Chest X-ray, PA view. Patient: 39 years old, sex M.
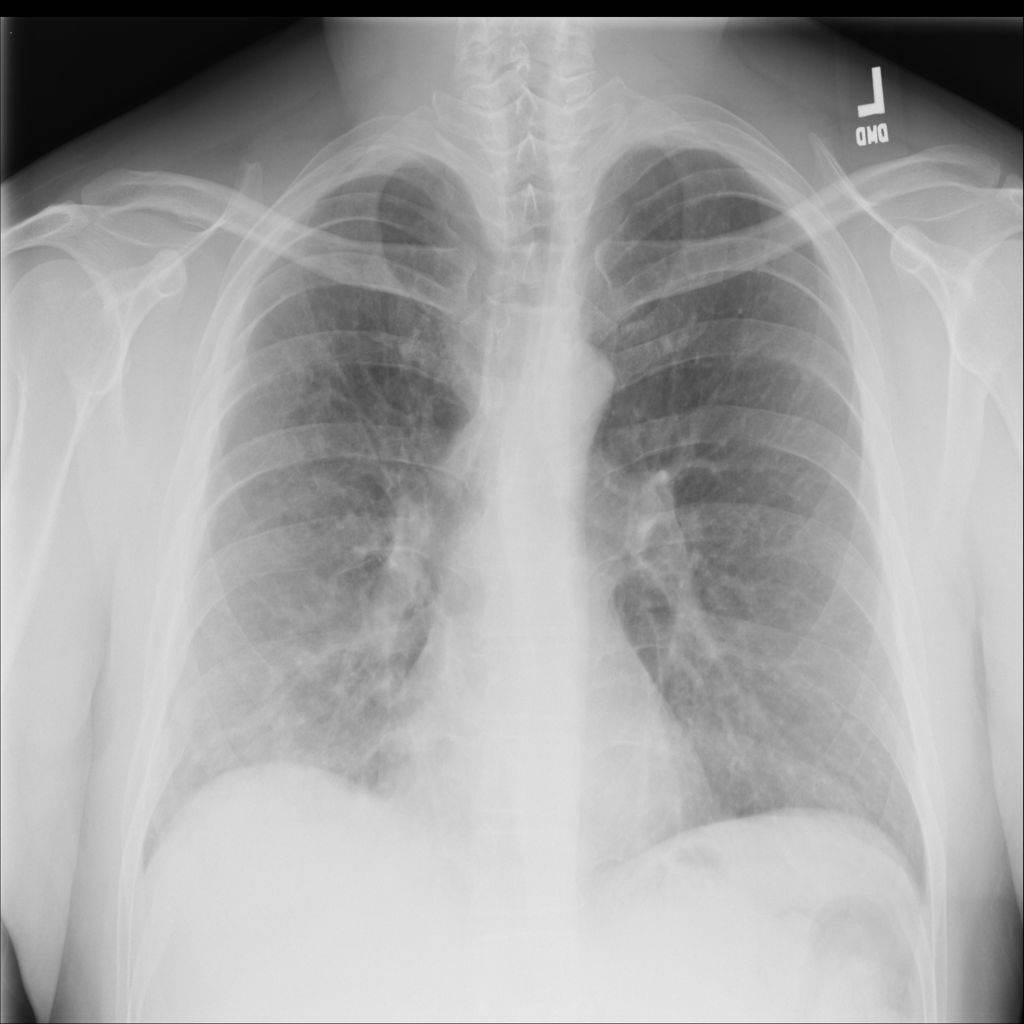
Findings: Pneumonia